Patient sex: M
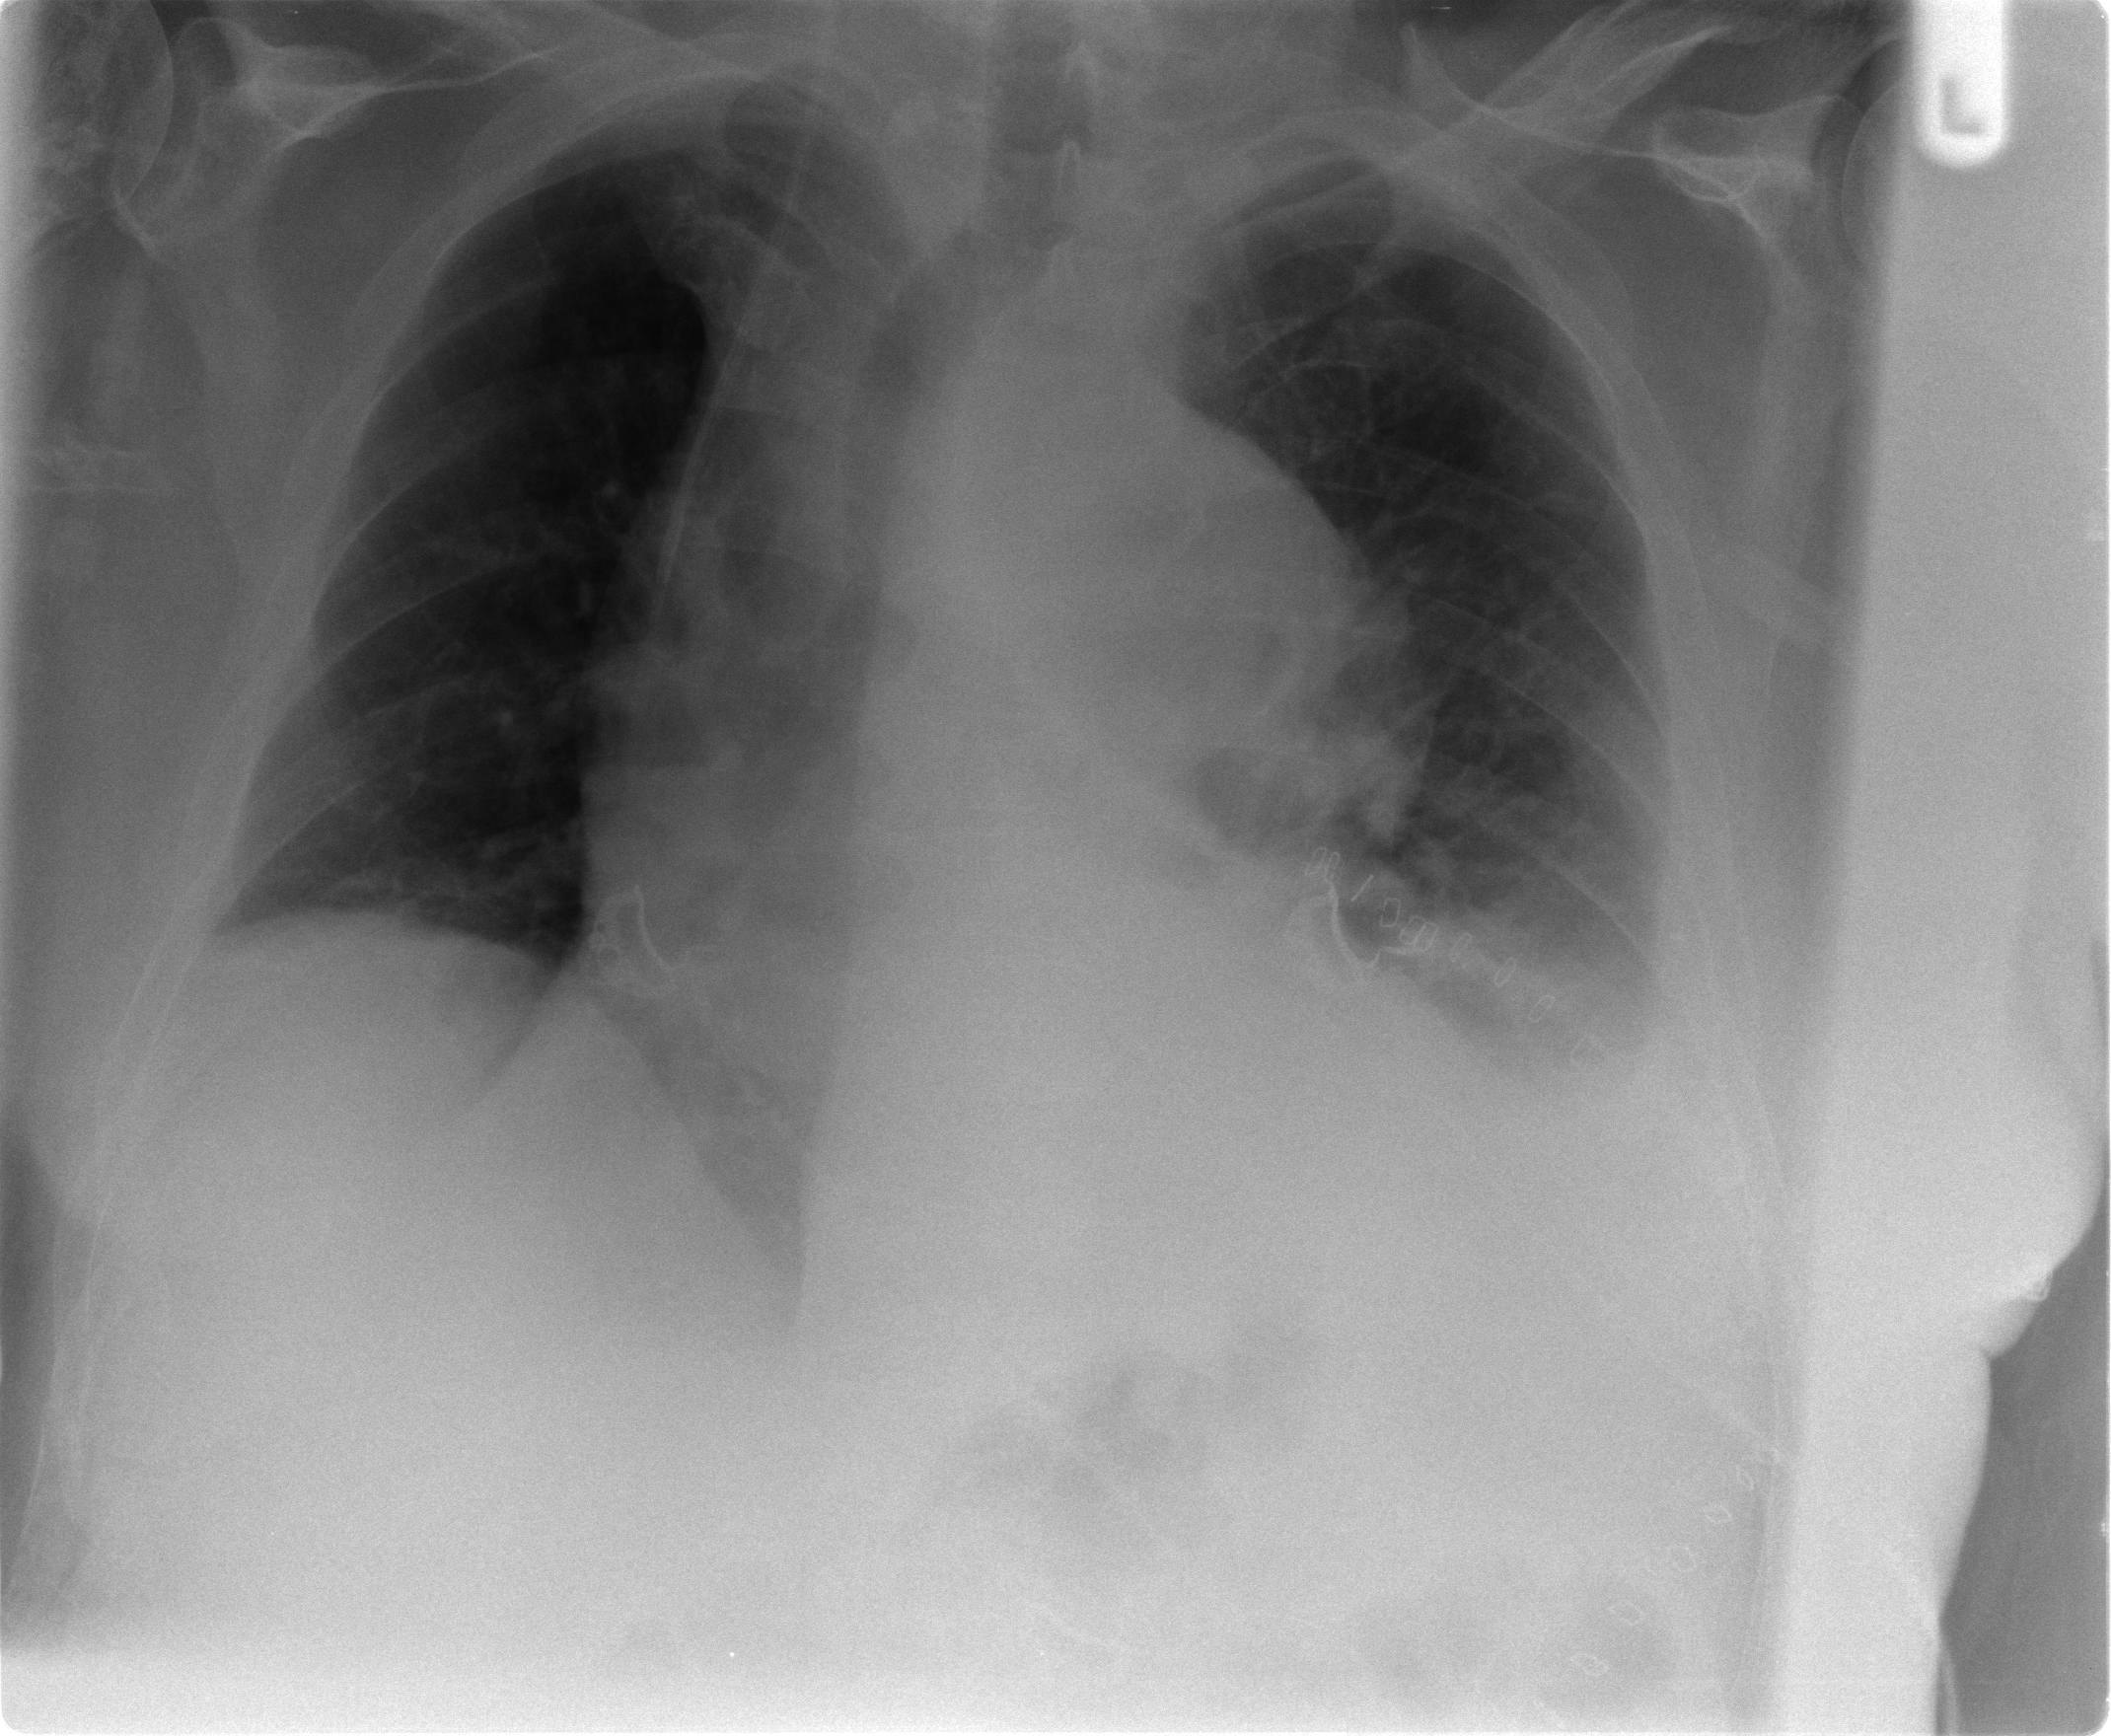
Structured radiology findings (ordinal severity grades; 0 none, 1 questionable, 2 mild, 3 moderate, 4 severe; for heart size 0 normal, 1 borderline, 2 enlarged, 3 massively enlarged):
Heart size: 2
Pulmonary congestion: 0
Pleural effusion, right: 0
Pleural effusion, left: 2
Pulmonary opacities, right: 0
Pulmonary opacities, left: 0
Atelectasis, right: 2
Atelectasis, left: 2